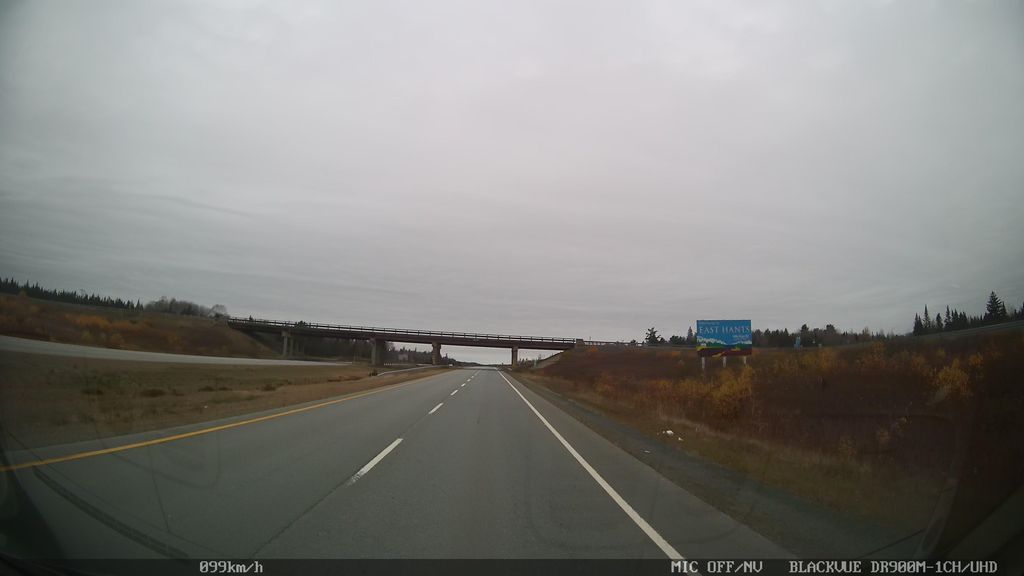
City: halifax